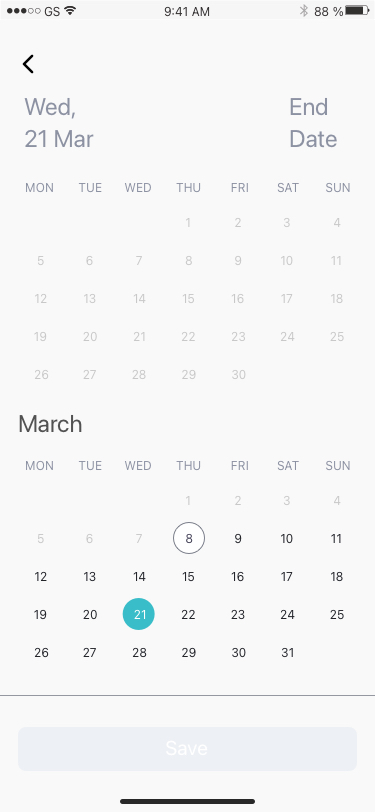
Text in this UI design:
March
88 %
9:41 AM
GS
Wed,
21 Mar
Save
30
29
28
27
26
25
24
23
22
21
20
19
18
17
16
15
14
13
12
11
10
9
8
7
6
5
4
3
2
1
SUN
SAT
FRI
THU
WED
TUE
MON
30
31
29
21
27
26
25
24
22
23
28
20
19
18
17
16
15
14
13
12
11
10
9
7
6
5
4
3
2
1
SUN
SAT
FRI
THU
WED
TUE
MON
8
End
Date